Field crop: maize
Growth stage: 2
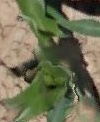
Species: maize